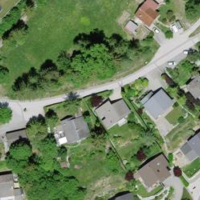
EUNIS habitat code: 55
Species observed at this site:
Primula veris
Cotinus coggygria